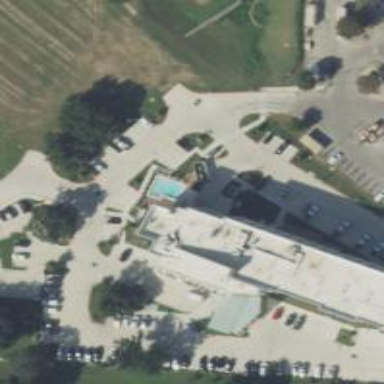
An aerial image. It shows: Hotel building.